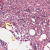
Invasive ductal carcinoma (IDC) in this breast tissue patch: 0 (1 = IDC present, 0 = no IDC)